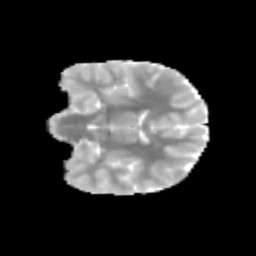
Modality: MD
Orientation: coronal
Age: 9
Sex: female
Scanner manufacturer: siemens
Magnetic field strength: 3 T
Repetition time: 3.8 s
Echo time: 0.07 s